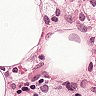
Metastatic tissue present: no